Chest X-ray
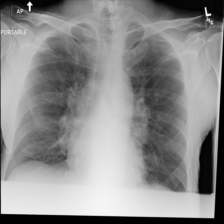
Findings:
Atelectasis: negative
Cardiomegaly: negative
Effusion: negative
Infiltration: negative
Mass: negative
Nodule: negative
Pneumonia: negative
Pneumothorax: negative
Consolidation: negative
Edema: negative
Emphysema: negative
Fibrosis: negative
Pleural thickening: negative
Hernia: negative